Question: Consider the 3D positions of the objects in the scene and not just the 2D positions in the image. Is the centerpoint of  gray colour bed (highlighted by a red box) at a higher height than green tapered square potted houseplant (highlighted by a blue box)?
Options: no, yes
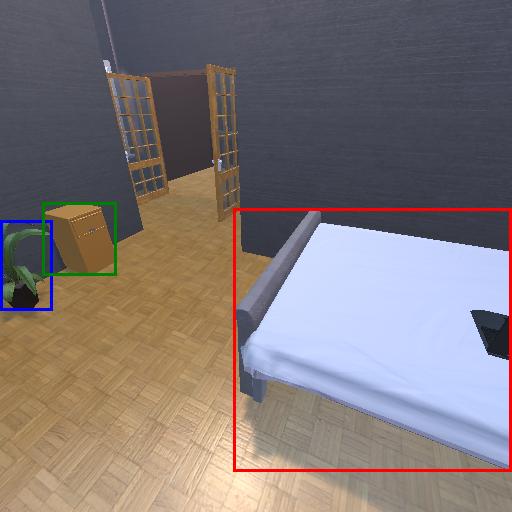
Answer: no